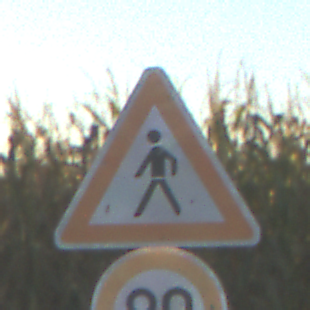
Verkehrszeichen: FussgaengerRechts
Zusatzzeichen unten: Geschwindigkeit80
Umgebung: Outdoor, RoadRail
Tageszeit: SunriseSunset
Wetter: Clear
Licht: Natural
Jahreszeit: NotSpecified
Kontrast: HighContrast